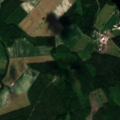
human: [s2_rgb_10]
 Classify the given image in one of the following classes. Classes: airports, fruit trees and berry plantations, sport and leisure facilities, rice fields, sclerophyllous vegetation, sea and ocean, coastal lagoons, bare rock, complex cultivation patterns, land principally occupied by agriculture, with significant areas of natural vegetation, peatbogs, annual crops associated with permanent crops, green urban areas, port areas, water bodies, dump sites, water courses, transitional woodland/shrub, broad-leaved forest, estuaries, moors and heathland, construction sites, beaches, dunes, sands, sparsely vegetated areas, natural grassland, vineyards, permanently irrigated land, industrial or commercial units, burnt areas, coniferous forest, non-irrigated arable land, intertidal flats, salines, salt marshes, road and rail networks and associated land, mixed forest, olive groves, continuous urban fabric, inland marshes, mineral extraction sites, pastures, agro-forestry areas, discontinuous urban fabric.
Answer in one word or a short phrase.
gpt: non-irrigated arable land, land principally occupied by agriculture, with significant areas of natural vegetation, mixed forest, transitional woodland/shrub